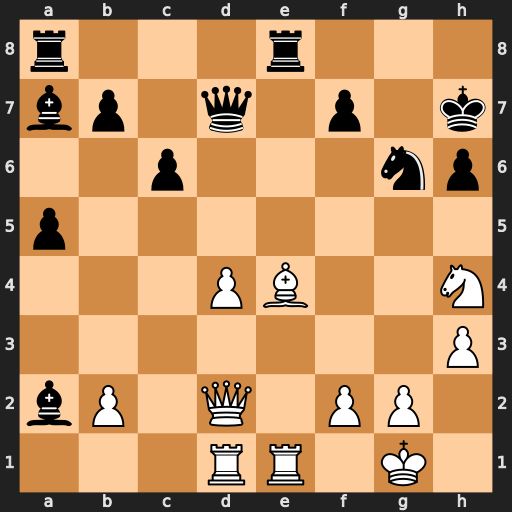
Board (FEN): r3r3/bp1q1p1k/2p3np/p7/3PB2N/7P/bP1Q1PP1/3RR1K1
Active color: w
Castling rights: -
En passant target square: -
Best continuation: Nf5 Qxf5 Bxf5